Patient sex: M
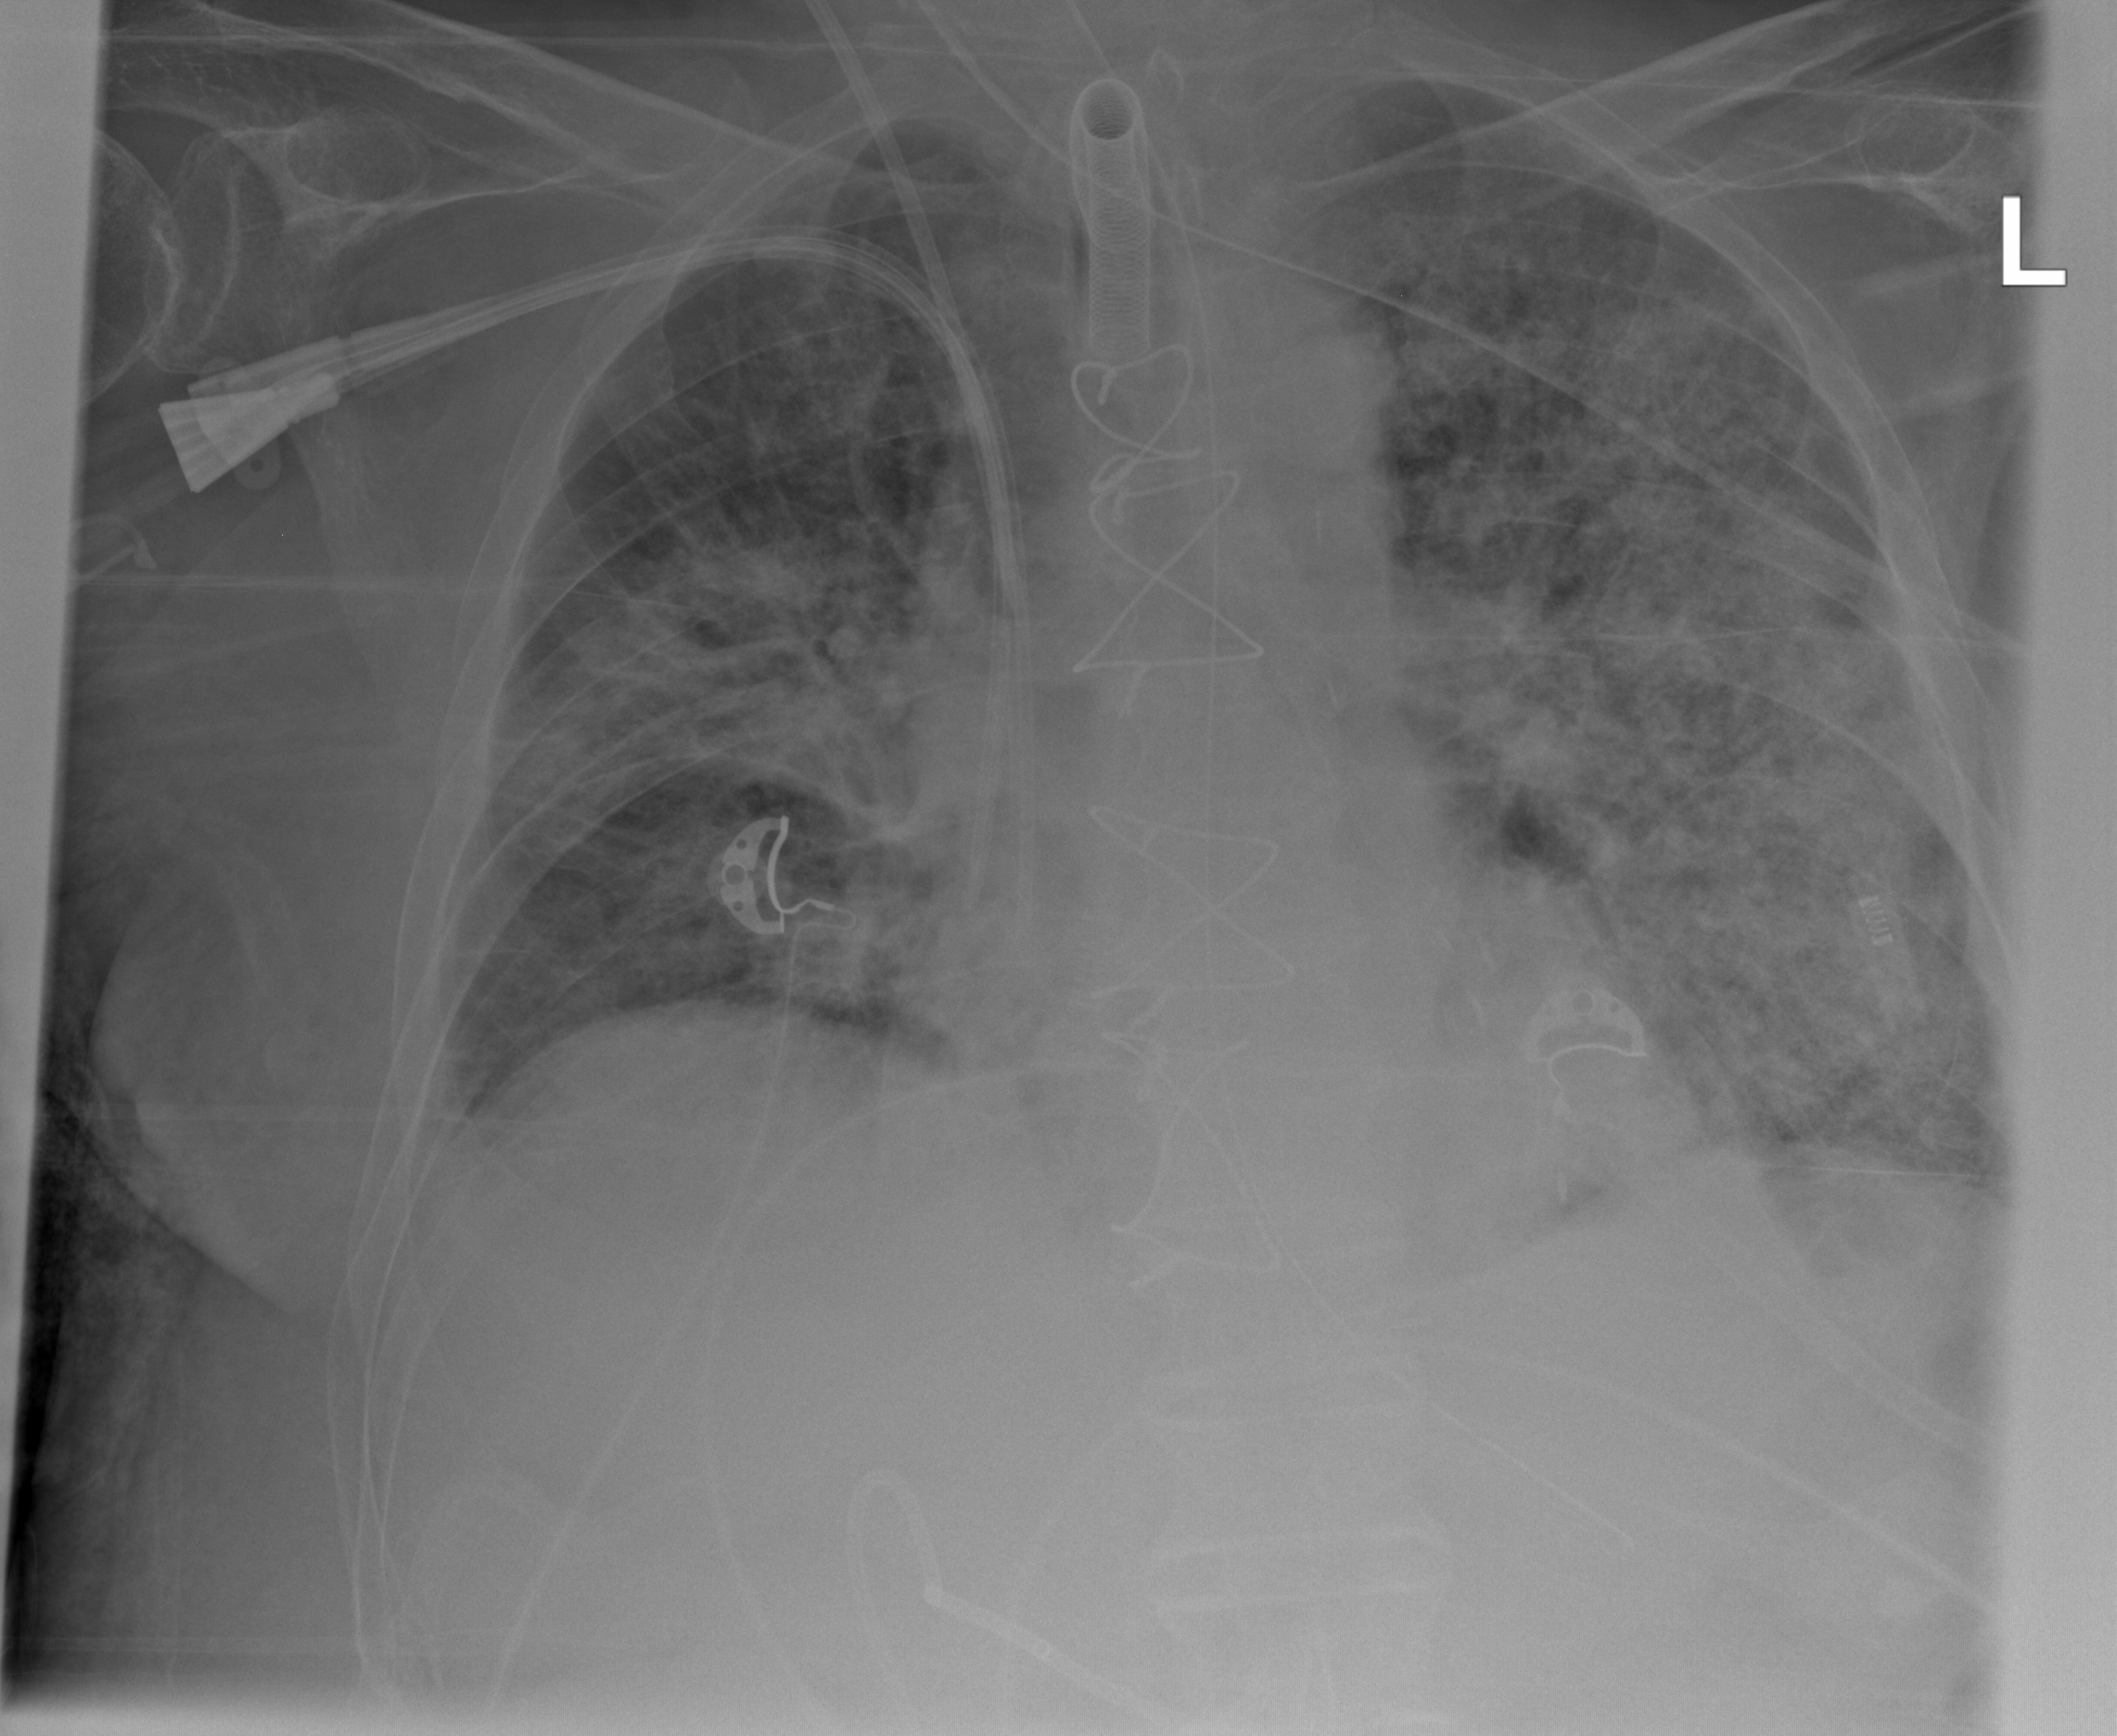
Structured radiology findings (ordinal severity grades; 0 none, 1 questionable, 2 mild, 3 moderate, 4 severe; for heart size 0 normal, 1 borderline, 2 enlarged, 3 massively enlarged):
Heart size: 0
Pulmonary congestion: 2
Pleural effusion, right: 0
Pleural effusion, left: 0
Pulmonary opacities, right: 2
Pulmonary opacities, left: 3
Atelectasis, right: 3
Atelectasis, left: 3